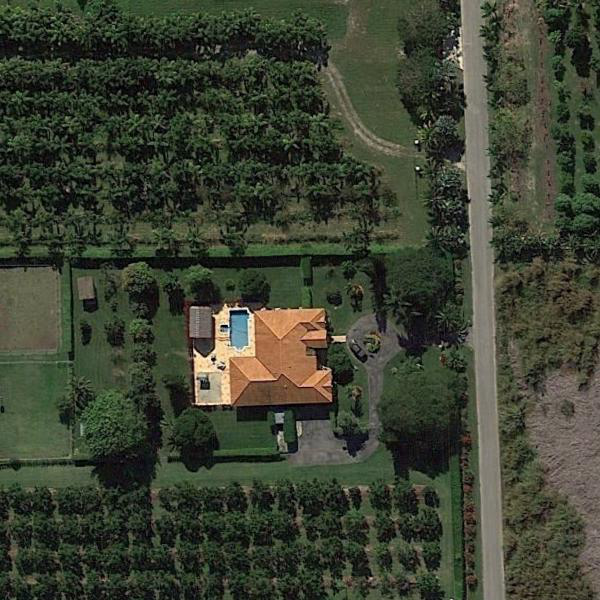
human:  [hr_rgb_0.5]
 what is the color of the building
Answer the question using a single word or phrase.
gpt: orange